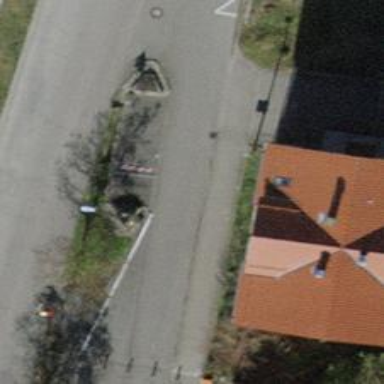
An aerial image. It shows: Surveillance object is present in the image.